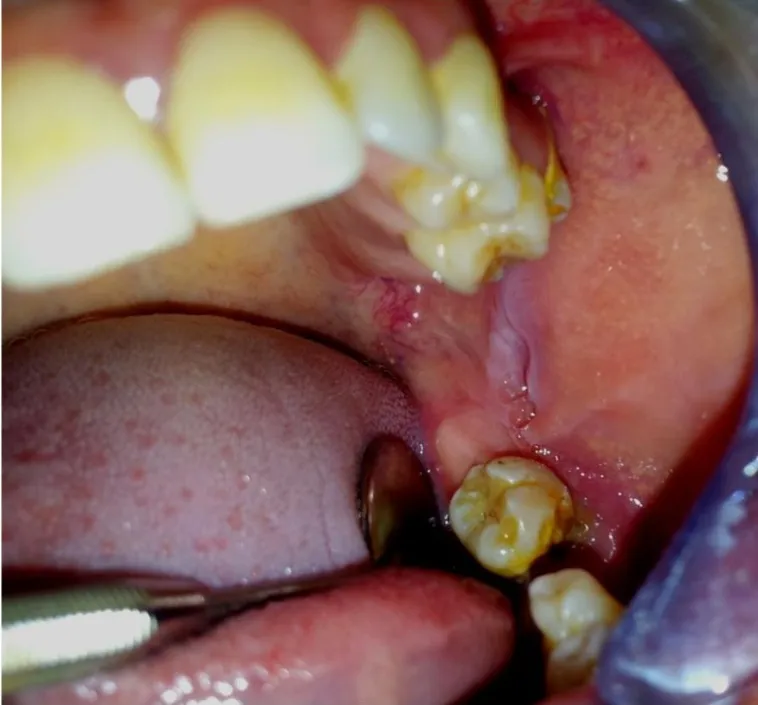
Pre-operative View.
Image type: medical_photograph (oral_photograph)